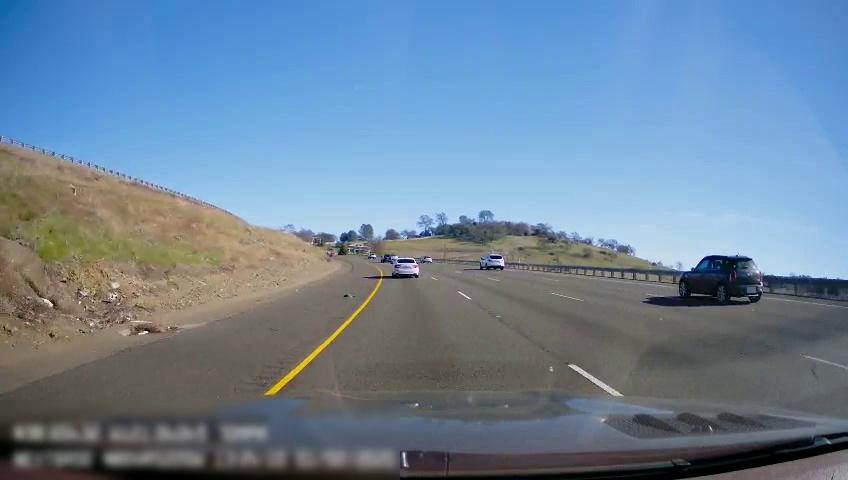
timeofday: Day
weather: Sunny
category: Drivable Space
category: Vehicles | Car
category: Vehicles | Car
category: Vehicles | SUV
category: Vehicles | SUV
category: Vehicles | Car
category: Vehicles | SUV
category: Lanes | Current Lane
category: Lanes | Current Lane
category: Lanes | Alternate Lane
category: Lanes | Alternate Lane
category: Lanes | Alternate Lane